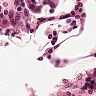
Metastatic tissue present: no